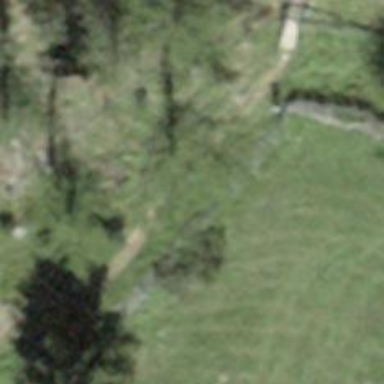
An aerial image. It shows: Ladder-style stile.